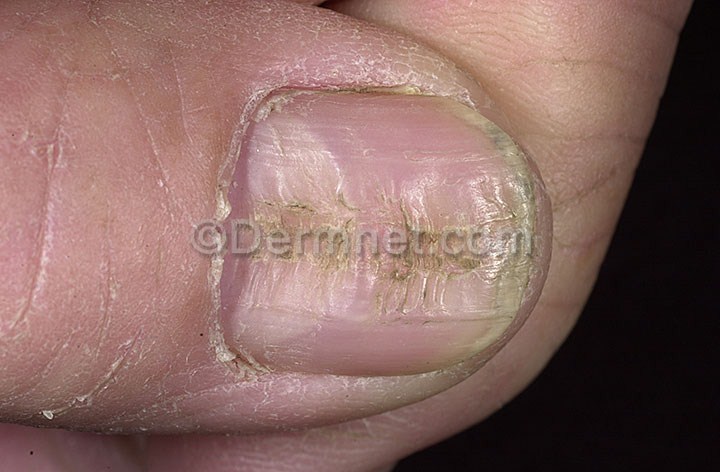
Disease: Nail Fungus and other Nail Disease